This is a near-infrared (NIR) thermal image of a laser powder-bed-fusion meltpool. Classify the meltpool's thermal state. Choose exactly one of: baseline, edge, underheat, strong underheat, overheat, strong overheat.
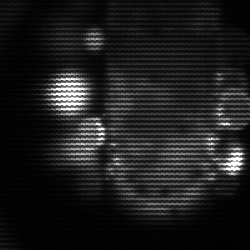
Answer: strong underheat